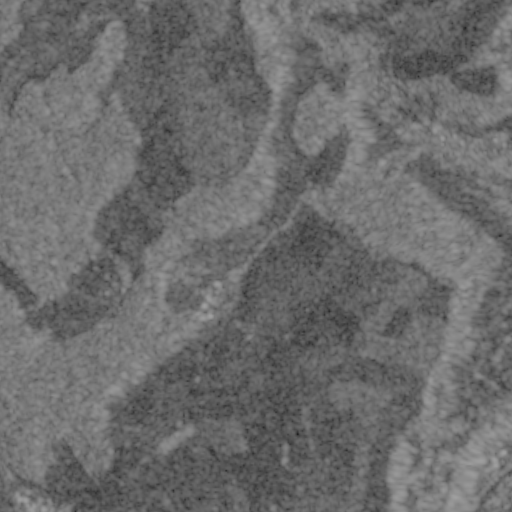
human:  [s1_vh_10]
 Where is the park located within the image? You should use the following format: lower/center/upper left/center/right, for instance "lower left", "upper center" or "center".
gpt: The park is located in the lower right of the image.
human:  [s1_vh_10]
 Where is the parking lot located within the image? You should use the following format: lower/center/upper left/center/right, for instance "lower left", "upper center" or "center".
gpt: The parking lot is located in the lower right of the image.
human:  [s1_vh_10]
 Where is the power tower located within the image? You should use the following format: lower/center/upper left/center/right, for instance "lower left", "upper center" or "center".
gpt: The power tower is located in the lower right of the image.
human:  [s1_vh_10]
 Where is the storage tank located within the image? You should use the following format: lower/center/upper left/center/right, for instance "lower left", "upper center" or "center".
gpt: The storage tank is located in the upper left of the image.
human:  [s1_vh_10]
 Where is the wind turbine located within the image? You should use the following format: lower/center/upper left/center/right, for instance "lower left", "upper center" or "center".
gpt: The wind turbine is located in the lower right of the image.
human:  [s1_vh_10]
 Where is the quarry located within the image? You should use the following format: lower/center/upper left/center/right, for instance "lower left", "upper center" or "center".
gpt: There is no quarry in the image.

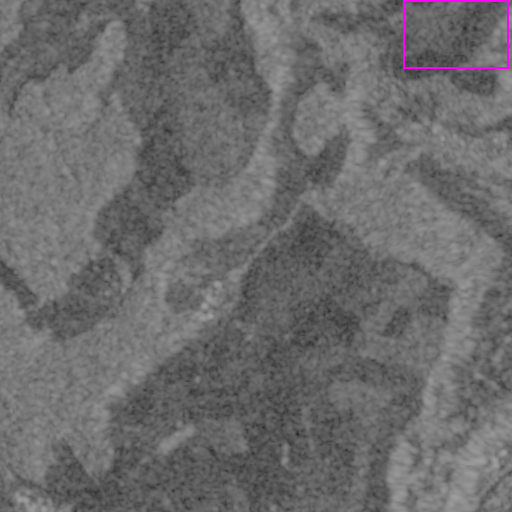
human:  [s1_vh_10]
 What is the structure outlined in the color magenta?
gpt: The structure outlined in magenta is a crop field.
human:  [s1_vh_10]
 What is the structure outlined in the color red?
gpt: There is no red outline.